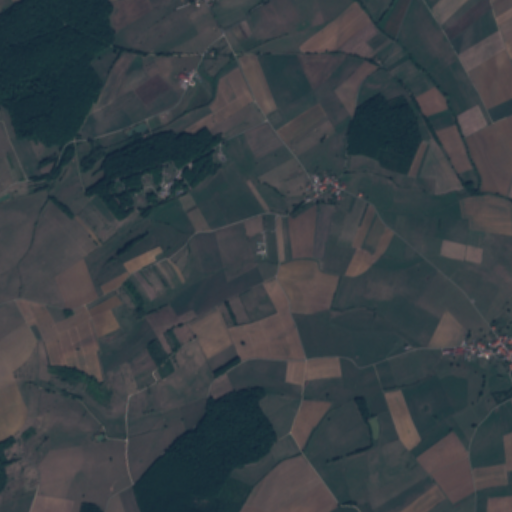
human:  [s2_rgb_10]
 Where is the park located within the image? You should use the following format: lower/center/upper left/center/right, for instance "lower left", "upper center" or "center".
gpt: The park is located in the center right of the image.
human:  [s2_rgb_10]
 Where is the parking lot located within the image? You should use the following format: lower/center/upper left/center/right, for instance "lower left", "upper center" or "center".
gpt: The parking lot is located in the center right of the image.
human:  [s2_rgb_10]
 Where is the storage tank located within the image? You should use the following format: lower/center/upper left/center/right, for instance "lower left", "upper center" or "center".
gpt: The storage tank is located in the center left of the image.
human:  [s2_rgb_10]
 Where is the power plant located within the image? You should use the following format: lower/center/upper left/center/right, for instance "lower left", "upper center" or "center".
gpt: There is no power plant in the image.